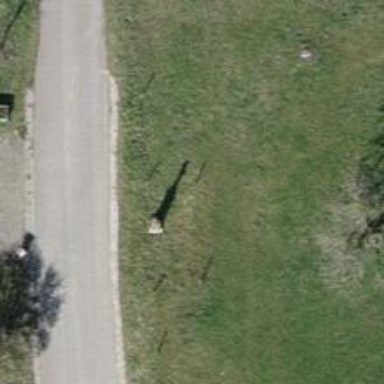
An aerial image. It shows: Wayside cross with historic significance.